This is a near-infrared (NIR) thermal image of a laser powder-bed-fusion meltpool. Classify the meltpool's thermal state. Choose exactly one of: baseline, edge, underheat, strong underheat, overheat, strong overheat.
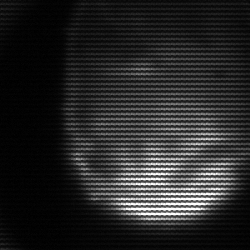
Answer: edge